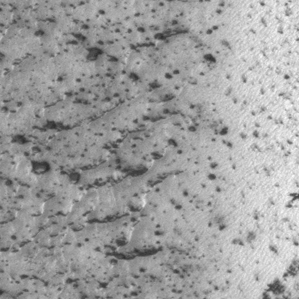
Label: frost